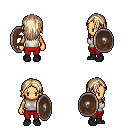
a pixel art fantasy rpg character, female body template, human, tanned skin, white sleeveless shirt, red pants, white blonde long hairstyle, black shoes, shield, four views (front, back, left, right), 2x2 character sprite sheet, small pixel art, hard edges, no anti-aliasing